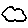
Label: cloud